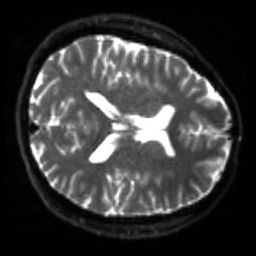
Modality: sbref
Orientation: axial
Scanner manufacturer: siemens
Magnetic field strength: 3 T
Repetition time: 4 s
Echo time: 0.0594 s